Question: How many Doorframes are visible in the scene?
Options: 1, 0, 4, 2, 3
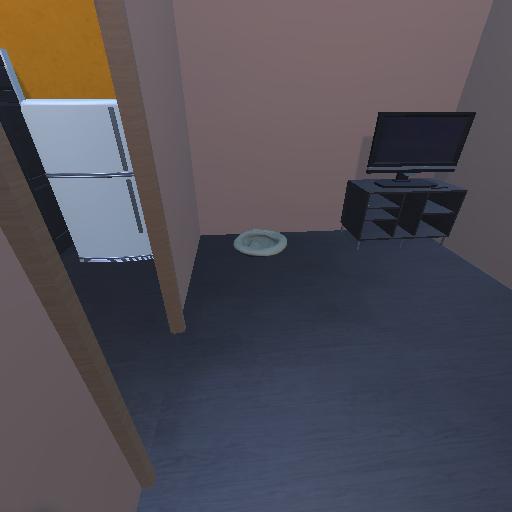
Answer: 1